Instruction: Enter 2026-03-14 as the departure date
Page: home
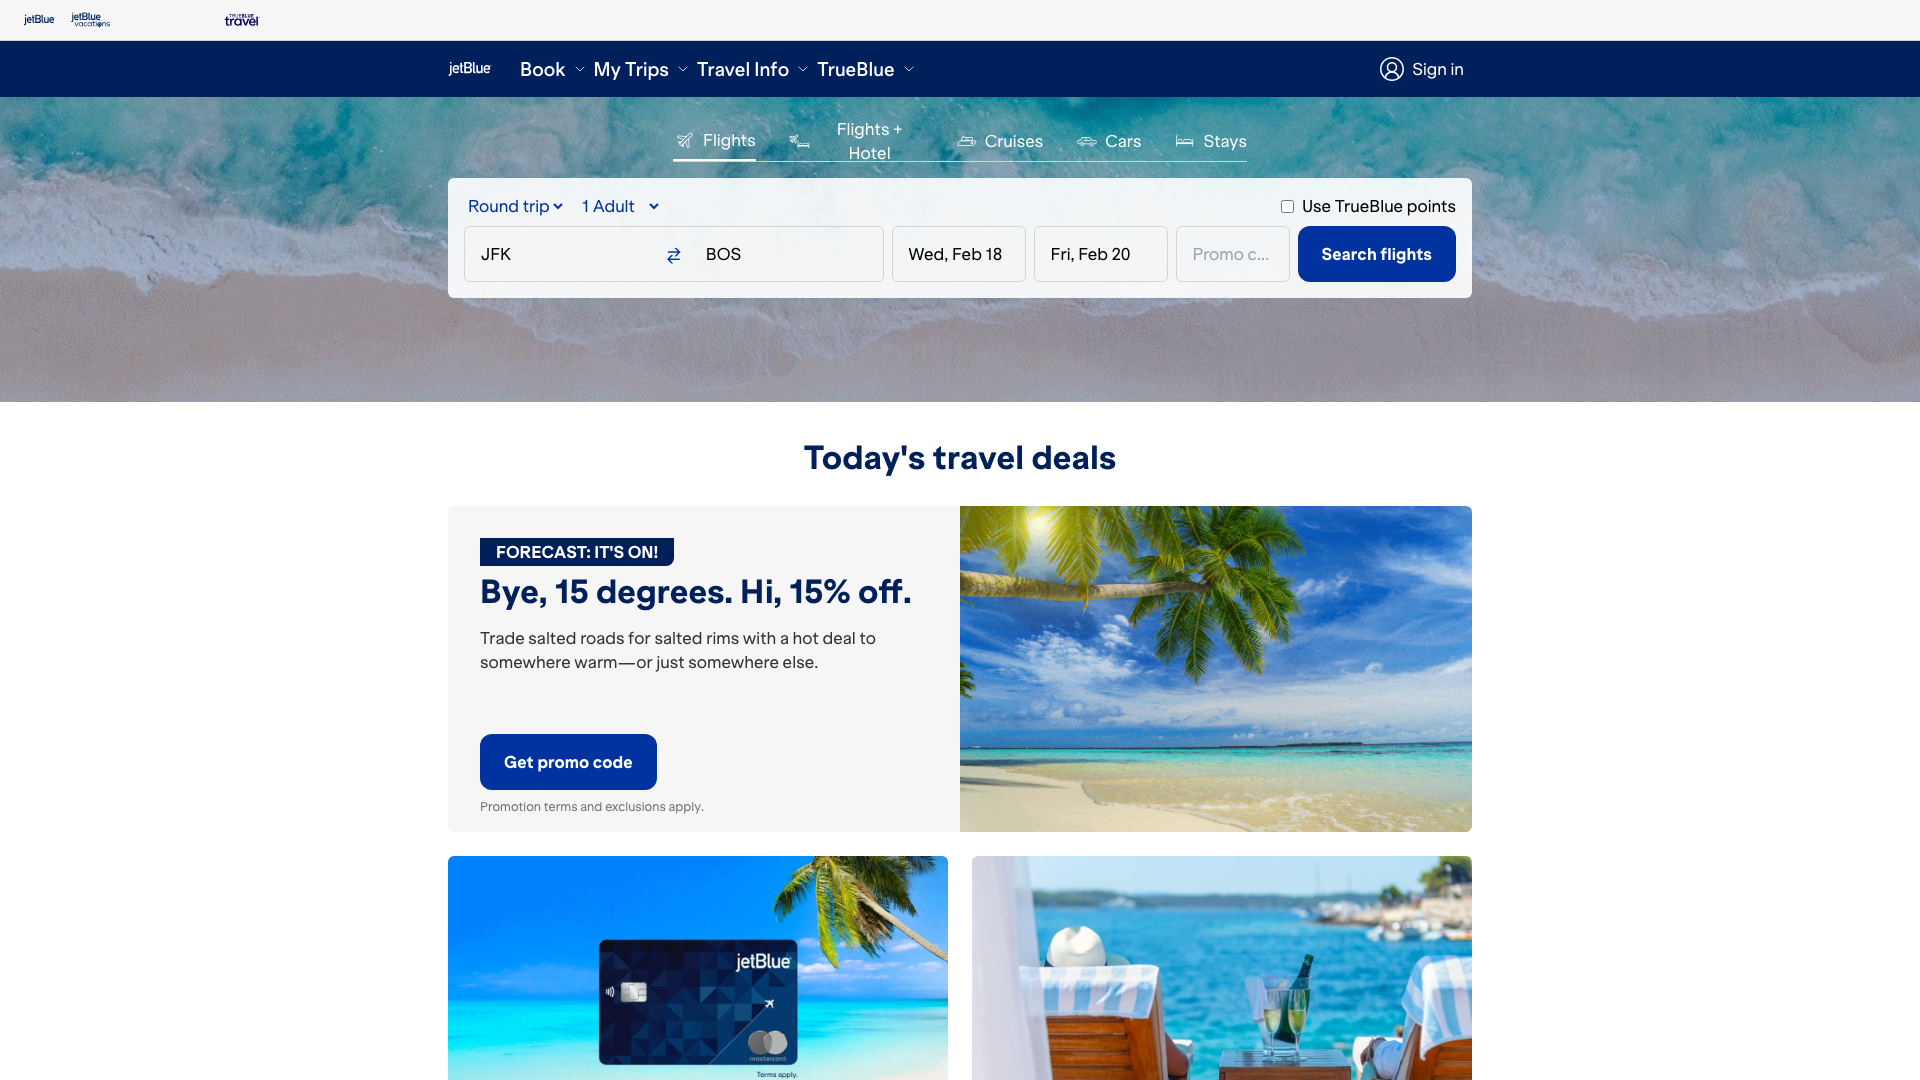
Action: type